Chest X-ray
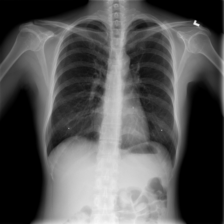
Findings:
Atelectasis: negative
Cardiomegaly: negative
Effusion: negative
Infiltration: negative
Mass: negative
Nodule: negative
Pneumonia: negative
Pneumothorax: negative
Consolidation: negative
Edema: negative
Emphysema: negative
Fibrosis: negative
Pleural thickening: negative
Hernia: negative